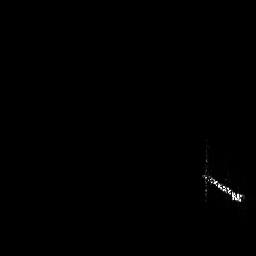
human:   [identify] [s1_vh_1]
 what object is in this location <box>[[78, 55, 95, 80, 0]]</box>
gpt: <ref>1 large ship at the right</ref>